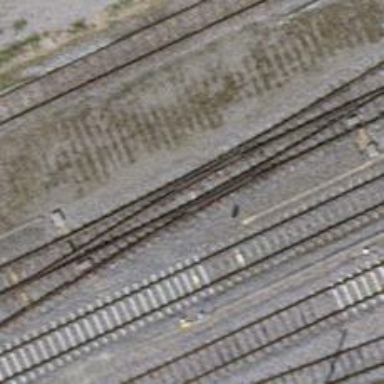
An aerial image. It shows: Railway switch.